Aerial crown-view tile of a tropical tree (Barro Colorado Island, Panama), acquired 20241112:
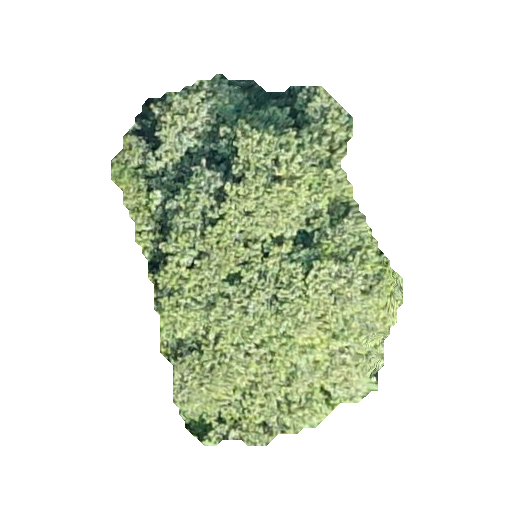
Species: Luehea seemannii
GBIF accepted scientific name: Luehea seemannii
Crown area: 117.429 m²